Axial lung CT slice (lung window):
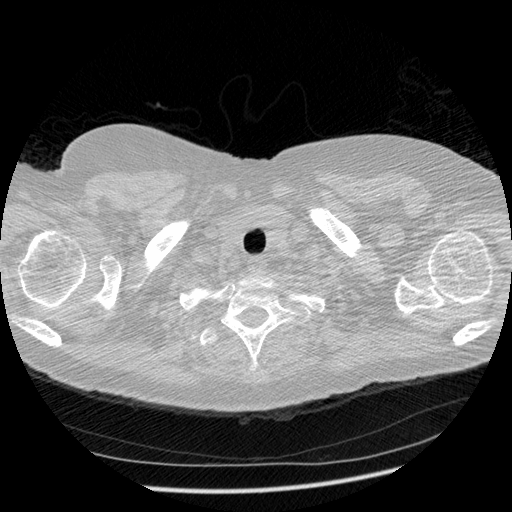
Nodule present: no